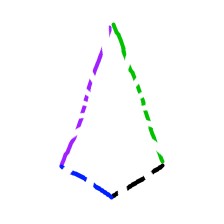
Shape: kite